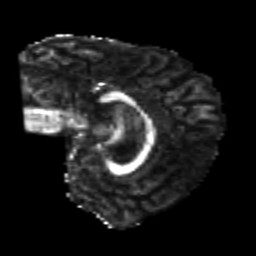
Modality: FA
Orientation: sagittal
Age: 24
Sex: female
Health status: healthy
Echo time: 0.074 s